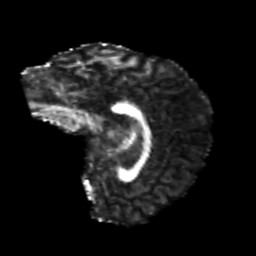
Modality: FA
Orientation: sagittal
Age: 23
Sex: female
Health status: healthy
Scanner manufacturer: philips
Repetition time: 7.389 s
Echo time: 0.08599 s